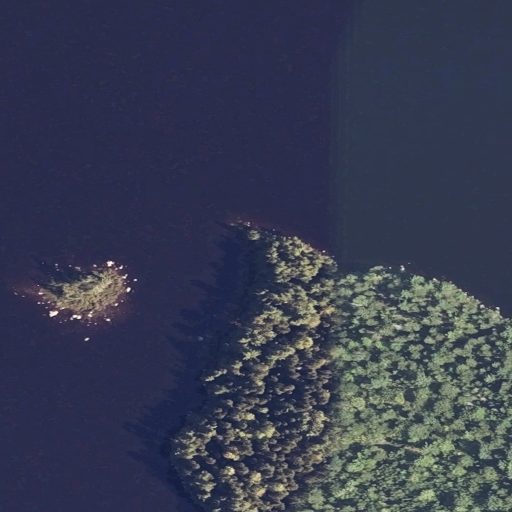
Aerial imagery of cape in Maine named Chez Vent containing open water, evergreen forest, herbaceous wetlands, and mixed forest